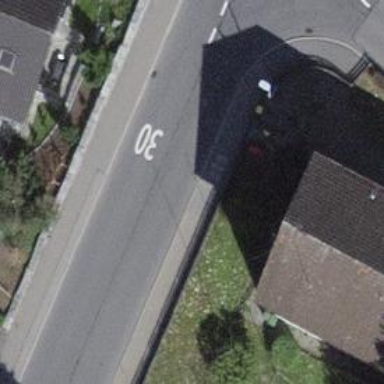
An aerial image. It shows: Post box is visible.